Field crop: tomato
Growth stage: 2
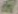
Species: solanum